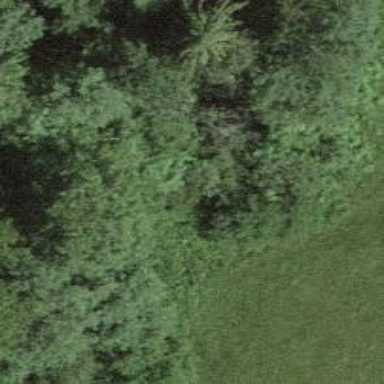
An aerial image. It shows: Hunting stand.